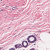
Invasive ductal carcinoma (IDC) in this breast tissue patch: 0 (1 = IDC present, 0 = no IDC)